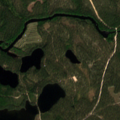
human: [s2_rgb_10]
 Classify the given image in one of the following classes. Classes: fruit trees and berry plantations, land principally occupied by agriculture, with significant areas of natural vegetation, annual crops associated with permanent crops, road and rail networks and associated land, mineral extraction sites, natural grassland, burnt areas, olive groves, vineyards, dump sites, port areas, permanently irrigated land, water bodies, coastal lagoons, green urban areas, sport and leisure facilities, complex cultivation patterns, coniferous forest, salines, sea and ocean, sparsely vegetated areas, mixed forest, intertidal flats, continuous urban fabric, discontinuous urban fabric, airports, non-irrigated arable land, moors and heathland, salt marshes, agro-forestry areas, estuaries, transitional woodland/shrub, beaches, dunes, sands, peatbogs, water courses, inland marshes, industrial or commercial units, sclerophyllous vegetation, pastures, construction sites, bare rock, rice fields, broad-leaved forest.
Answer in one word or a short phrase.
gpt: coniferous forest, transitional woodland/shrub, water bodies